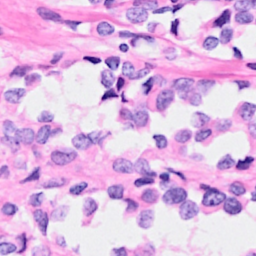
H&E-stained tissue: Breast